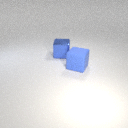
large blue rubber cube to the right of large blue metal cube